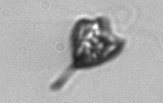
Label: Pyramimonas_longicauda